Field crop: maize
Growth stage: 2
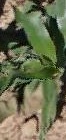
Species: maize